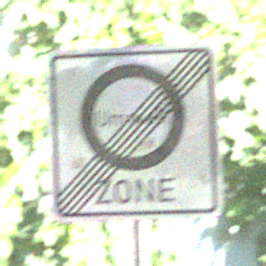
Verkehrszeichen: EndeUmweltzone
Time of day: Midday
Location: Outdoor (Suburban)
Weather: Clear
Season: NotSpecified
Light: Natural